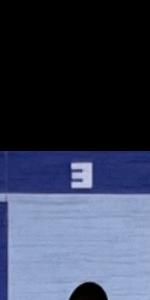
Label: Empty